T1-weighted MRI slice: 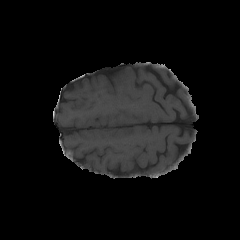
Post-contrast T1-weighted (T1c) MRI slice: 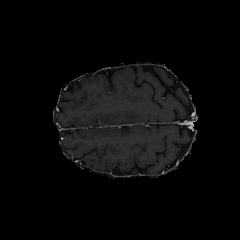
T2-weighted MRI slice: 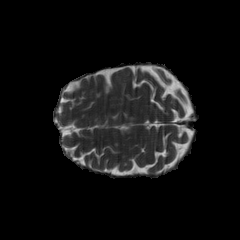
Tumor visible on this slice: no